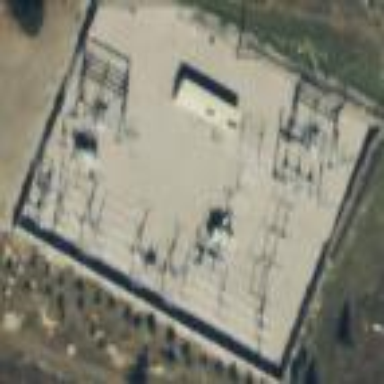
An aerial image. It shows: Power substation.